Interaction volume radius: 5 \u00c5
Interaction volume height: 20 \u00c5
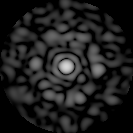
Disorder parameter: 0.8649